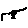
Label: tree